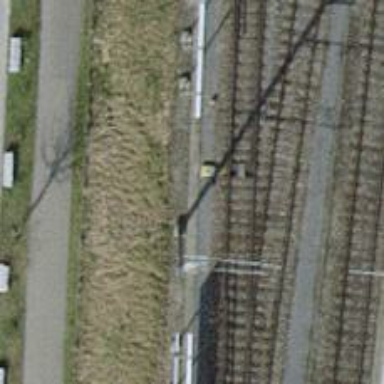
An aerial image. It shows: Single-track railway siding with electrified contact lines.